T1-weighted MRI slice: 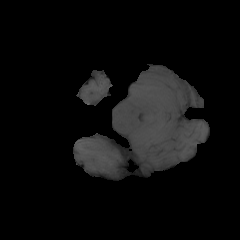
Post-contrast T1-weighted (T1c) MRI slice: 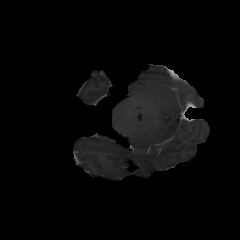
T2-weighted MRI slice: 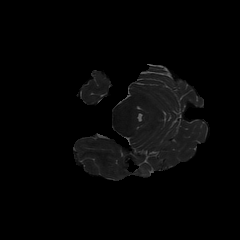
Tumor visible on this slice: no